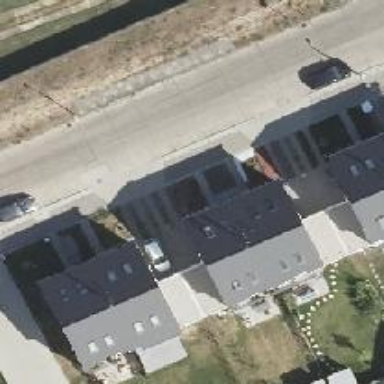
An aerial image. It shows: Semi-detached house.